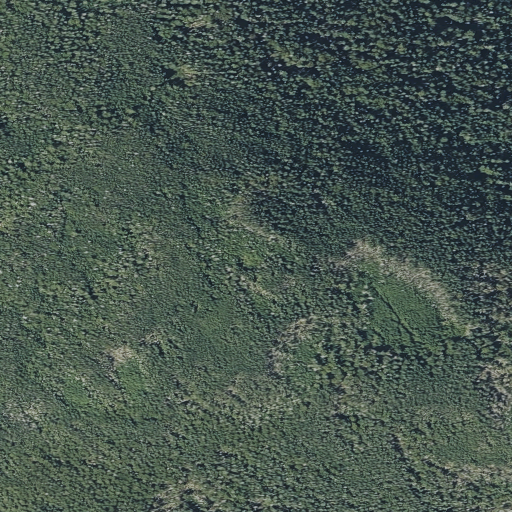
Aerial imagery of mountain in Maine named Black Nubble containing only evergreen forest